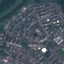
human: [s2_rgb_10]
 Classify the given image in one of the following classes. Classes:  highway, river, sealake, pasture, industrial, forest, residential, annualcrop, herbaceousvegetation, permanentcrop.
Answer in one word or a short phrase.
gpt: Residential